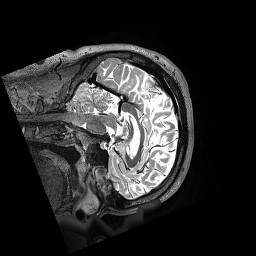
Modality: T2w
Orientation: sagittal
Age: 47
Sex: male